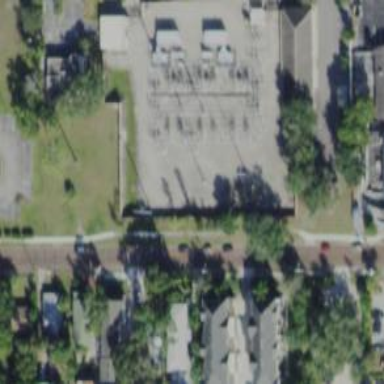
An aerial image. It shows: Distribution level power substation surrounded by fence.